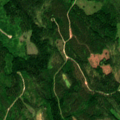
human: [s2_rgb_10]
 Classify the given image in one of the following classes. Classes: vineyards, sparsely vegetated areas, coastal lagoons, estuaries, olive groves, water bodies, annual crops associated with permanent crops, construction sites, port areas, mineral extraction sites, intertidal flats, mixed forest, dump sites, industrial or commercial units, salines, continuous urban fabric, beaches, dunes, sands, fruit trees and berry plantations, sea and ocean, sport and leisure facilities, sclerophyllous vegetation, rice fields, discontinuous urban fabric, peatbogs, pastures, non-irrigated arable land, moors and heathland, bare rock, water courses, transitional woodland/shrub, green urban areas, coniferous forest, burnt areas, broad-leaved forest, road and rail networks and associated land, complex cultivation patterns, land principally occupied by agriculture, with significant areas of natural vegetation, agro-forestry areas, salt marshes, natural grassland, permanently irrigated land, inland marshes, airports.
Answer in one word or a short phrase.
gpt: coniferous forest, mixed forest, transitional woodland/shrub